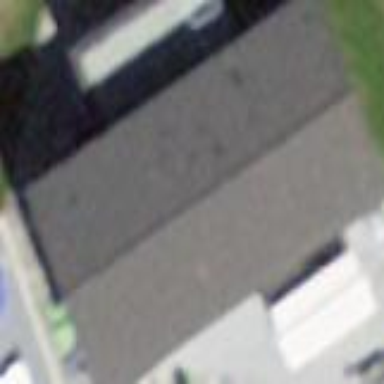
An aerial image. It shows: Simple and straightforward house.